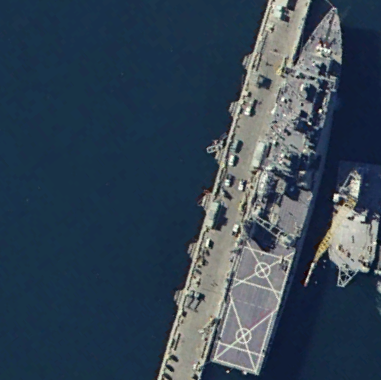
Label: combat